Question: Given the first 35 numbers in a 36-square grid, find the smallest positive integer such that all the numbers in the 36-square grid can be divided into two parts of 18 numbers + 18 numbers, where the sum of the two parts is equal.
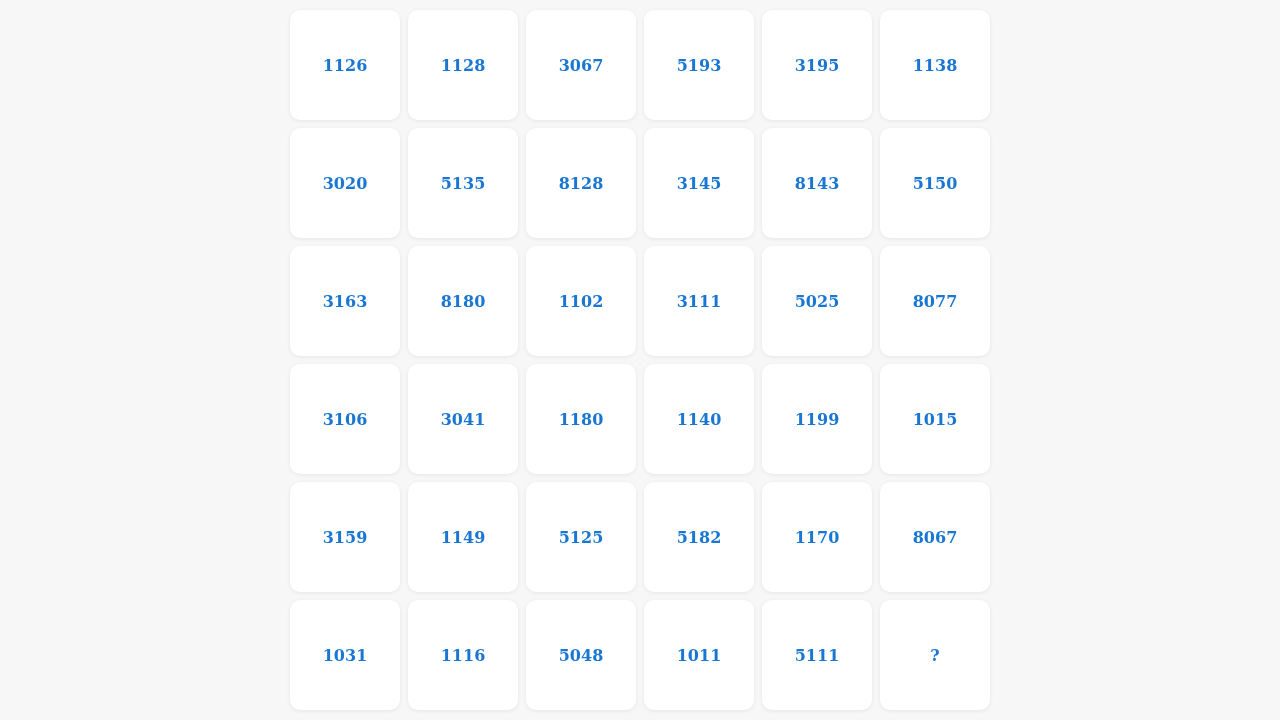
Answer: 0